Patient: sex M, age 68
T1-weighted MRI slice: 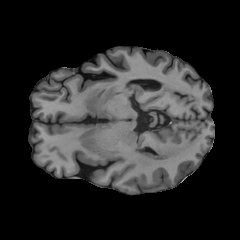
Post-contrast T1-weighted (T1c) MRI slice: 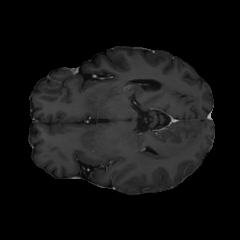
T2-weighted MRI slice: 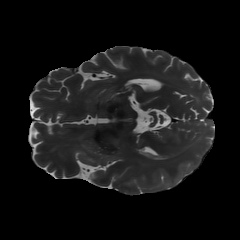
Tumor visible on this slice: yes
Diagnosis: Glioblastoma, IDH-wildtype
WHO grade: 4